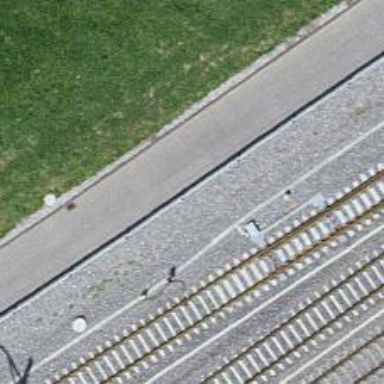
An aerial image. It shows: Guard rail.